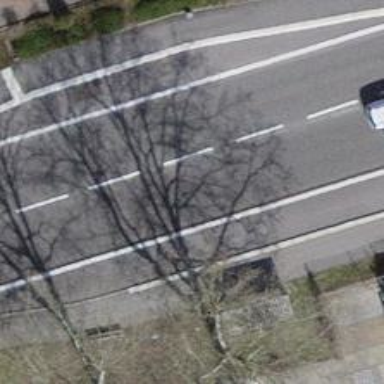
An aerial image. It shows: Primary highway with asphalt surface and sidewalks on both sides.